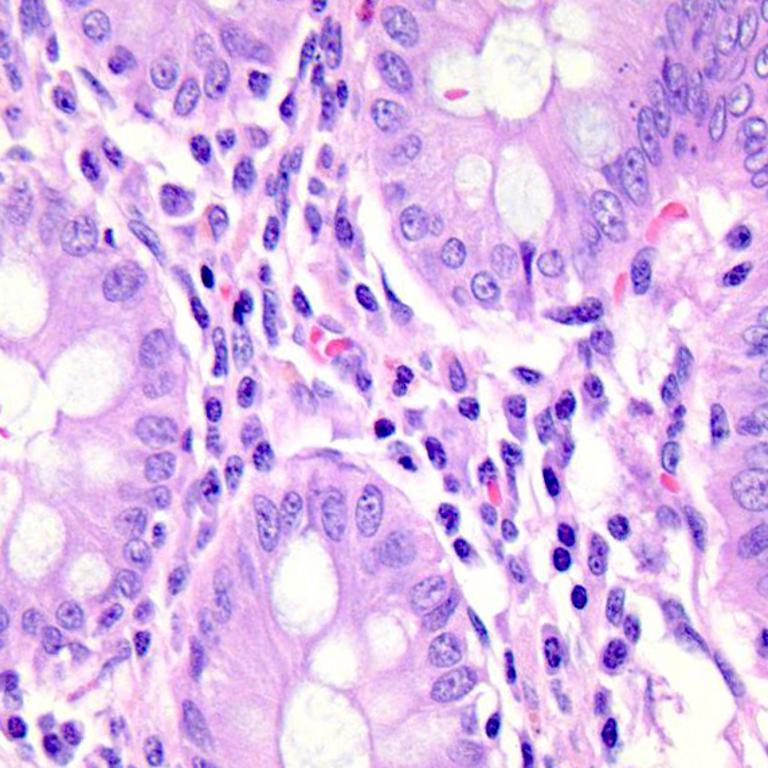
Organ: colon
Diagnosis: benign